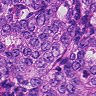
Metastatic tissue present: yes